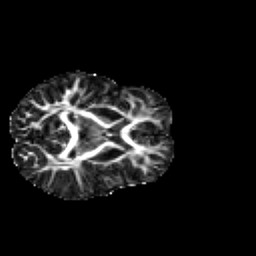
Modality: FA
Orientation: axial
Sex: female
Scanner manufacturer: siemens
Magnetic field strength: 3 T
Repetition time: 5 s
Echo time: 0.071 s